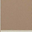
Piece: xx